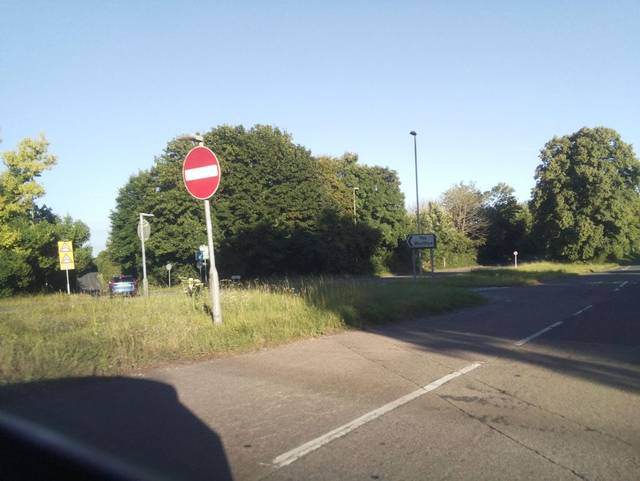
Region: United Kingdom
Coordinates: 51.087, -1.332